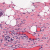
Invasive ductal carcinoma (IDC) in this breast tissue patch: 0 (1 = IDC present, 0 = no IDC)